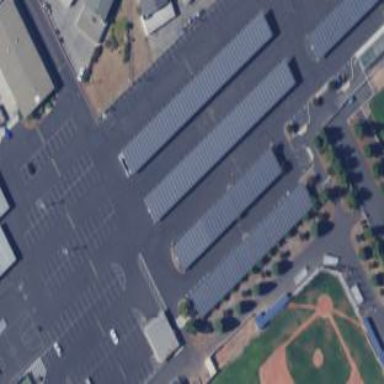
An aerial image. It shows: Solar photovoltaic panel generator on roof.